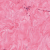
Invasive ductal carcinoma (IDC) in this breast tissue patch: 0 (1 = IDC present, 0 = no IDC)